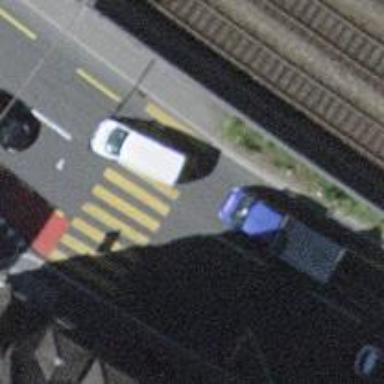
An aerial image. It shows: Footway with asphalt surface and zebra crossing.